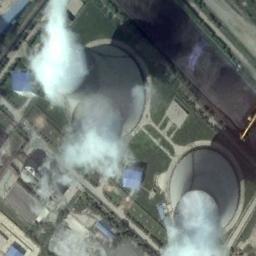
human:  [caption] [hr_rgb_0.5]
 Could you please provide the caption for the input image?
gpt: Many buildings are near the thermal power station .

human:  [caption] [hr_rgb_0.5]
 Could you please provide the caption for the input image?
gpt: Here are three thermal power stations that are emitting smoke .

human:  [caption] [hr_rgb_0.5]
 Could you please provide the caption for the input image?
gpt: In the thermal power station there are neatly planned factories and good greening, and two cooling towers are steaming .

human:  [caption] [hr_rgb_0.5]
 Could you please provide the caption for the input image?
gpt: The thermal power station is on the grass next to some buildings with white mist above .

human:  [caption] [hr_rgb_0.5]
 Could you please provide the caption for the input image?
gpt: There are two chimneys and some green lawns on the thermal power station .